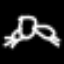
Label: frog